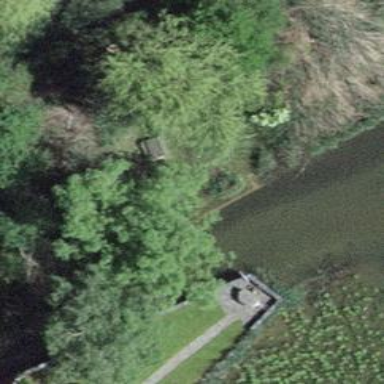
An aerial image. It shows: Picnic table located in leisure land area.